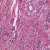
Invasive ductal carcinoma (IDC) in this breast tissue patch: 1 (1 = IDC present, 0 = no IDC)